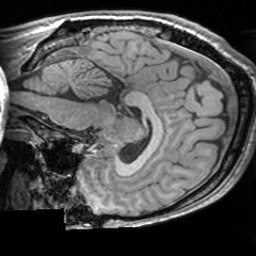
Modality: T1w
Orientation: sagittal
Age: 20
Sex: male
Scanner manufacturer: siemens
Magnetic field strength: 3 T
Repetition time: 1.63 s
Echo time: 0.00311 s